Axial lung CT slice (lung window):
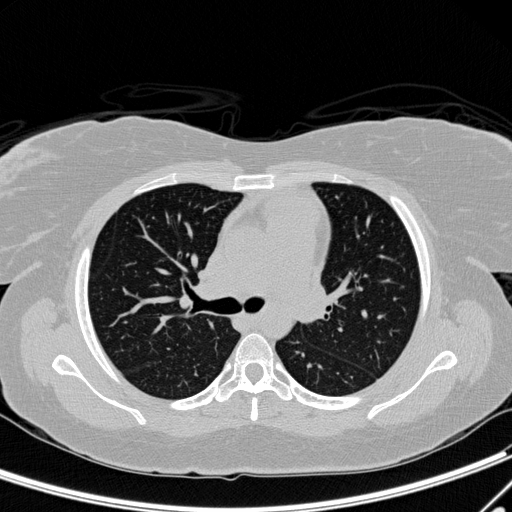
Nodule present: no